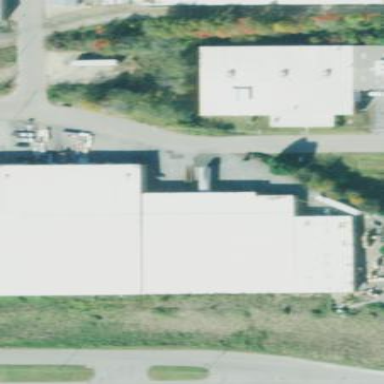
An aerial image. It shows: Building.